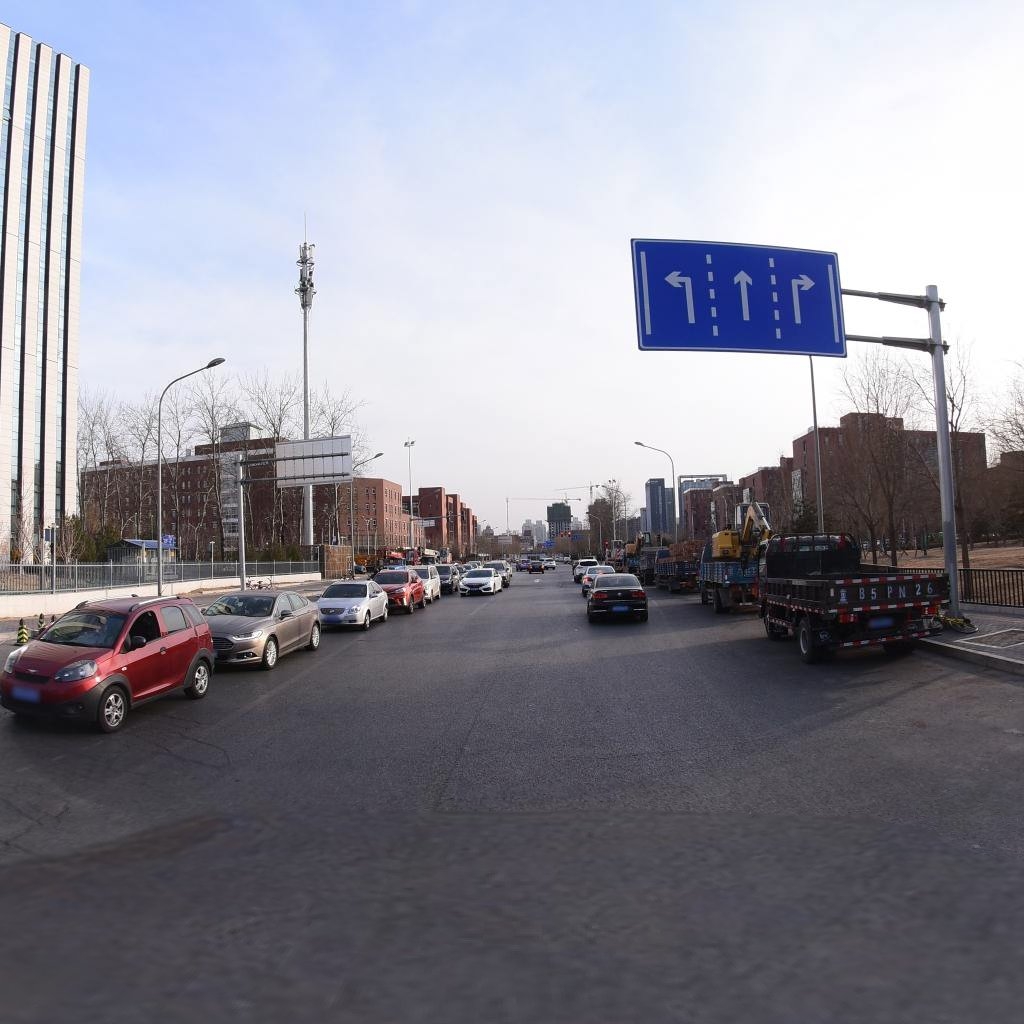
Region: Chaoyang
Road damage annotations: longitudinal crack, alligator crack, transverse crack